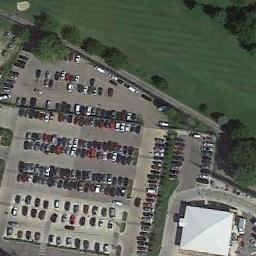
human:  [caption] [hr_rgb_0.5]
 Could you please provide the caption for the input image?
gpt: The parking lot has lots of cars arranged neatly in lines and a lawn is next to the parking lot .

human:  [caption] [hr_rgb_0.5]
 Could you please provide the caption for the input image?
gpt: The grass is beside the parking lot .

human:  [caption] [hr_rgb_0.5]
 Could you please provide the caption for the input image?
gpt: The parking lot is full of cars next to the grass .

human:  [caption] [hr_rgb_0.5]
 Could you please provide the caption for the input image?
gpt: A quarter of the vehicles in the parking lot are red .

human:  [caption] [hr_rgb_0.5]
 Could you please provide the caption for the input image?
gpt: There are some green trees and a green meadow beside the parking lot .